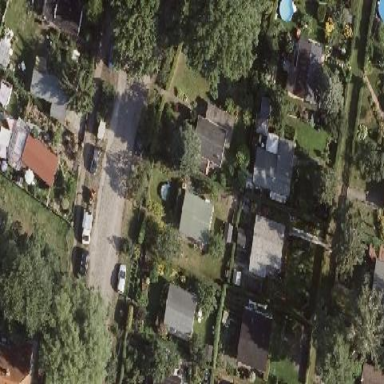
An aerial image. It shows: Plot in the allotments.